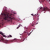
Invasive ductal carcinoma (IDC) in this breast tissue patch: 0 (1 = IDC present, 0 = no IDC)